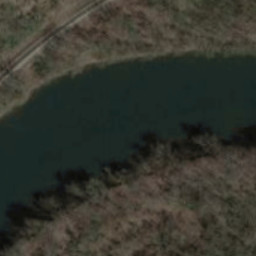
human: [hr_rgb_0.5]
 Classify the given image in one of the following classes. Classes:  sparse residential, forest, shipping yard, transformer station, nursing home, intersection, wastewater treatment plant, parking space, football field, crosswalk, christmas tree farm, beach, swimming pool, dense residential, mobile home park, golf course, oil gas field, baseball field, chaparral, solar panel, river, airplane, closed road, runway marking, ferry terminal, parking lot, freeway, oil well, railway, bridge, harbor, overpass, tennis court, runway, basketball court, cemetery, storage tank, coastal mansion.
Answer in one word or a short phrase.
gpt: river